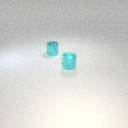
small cyan metal cylinder to the left of small cyan metal cylinder